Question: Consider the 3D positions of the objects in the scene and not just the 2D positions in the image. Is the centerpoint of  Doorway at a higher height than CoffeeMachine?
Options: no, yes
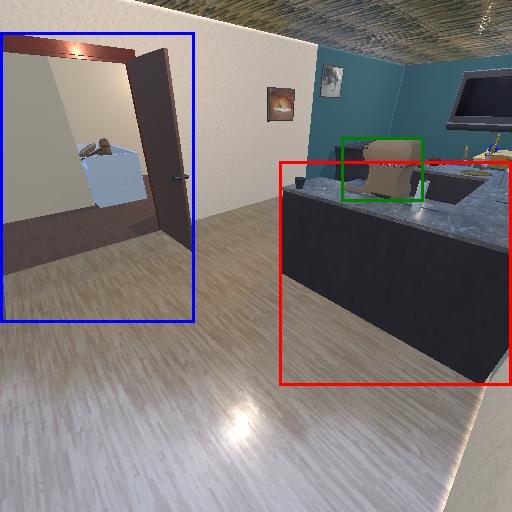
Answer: no